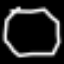
Label: octagon